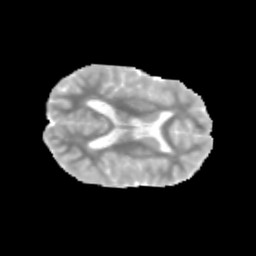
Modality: MD
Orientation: axial
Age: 10
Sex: male
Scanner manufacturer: siemens
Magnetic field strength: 3 T
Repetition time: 3.8 s
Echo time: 0.07 s